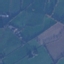
Land use / land cover: Pasture